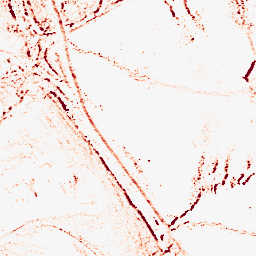
Category: morphological
Decomposition family: morphological_rect
Decomposition parameters: operation: opening
width: 5
height: 3
Upsampling method: linear_exact
Upsampling parameters: scale: 4
Upsampling scale: 4